Question: I've already achieved this on my iPhone app, but I want to know if it's possible on an HTML page, maybe using CSS effects or similar.

As you can see, the current view is split, the bottom part is moved down, and another view is revealed underneath. I have a page I'd like to try this on. Any ideas if this is possible, and any specifics as to how I can do it? I'm new to HTML coding, so please take it easy on me. :)
Thanks in advance!
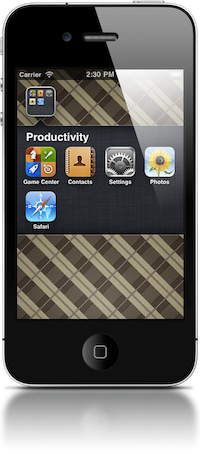
Answer: Here's an example to get you started <URL>
A few things to take away from this pattern:
1. The middle div has an overflow: hidden; property and height: 0px.
2. The trigger icon has an event that tweens the height of the middle div to the size you want.
Edit:
I really like the resources and answers given and I would add this to the list <URL>